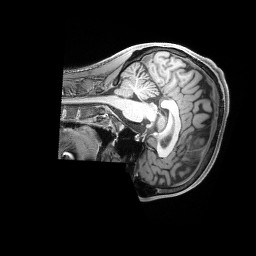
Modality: T1w
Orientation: sagittal
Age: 21
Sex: male
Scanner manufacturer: siemens
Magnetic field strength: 3 T
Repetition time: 2.4 s
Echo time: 0.00228 s